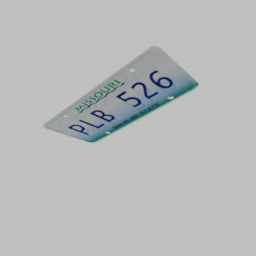
Label: mechanical